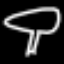
Label: mushroom